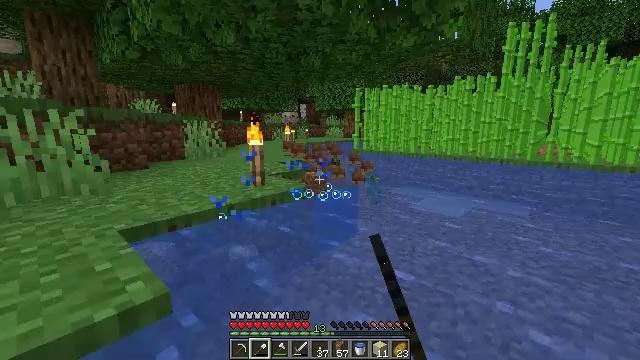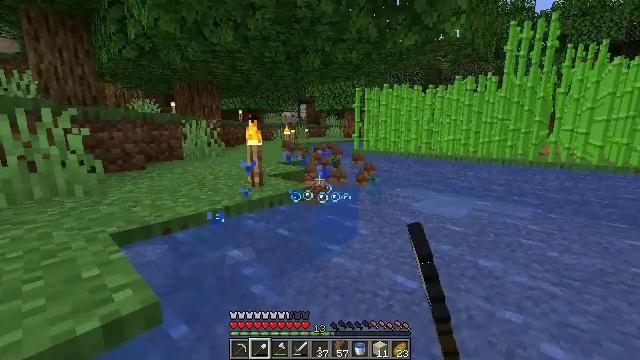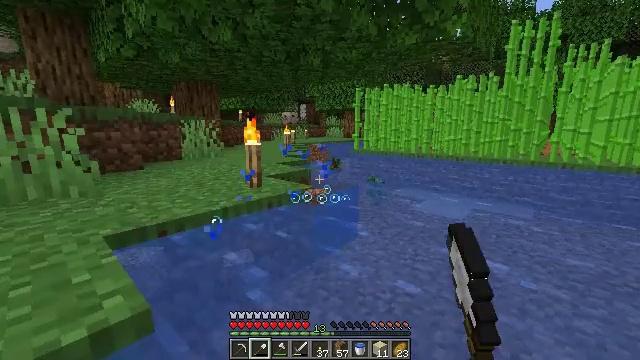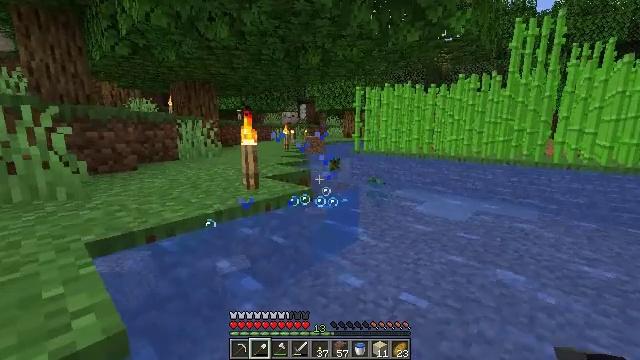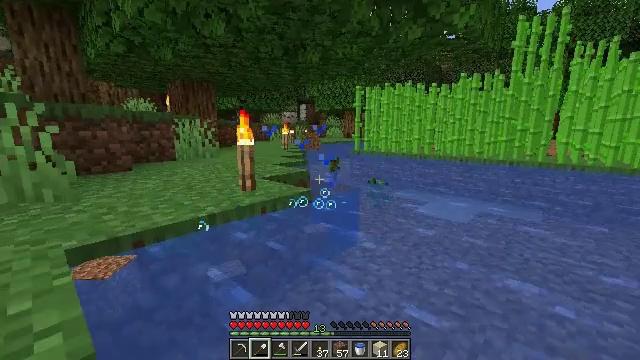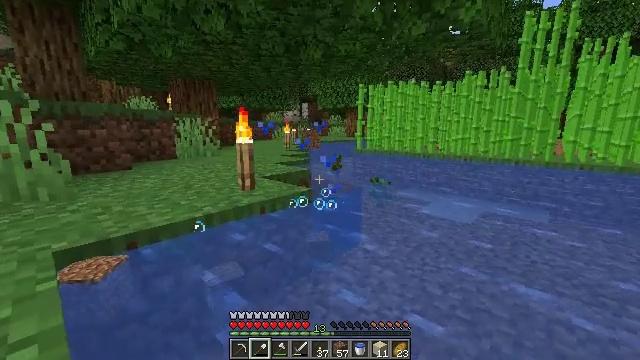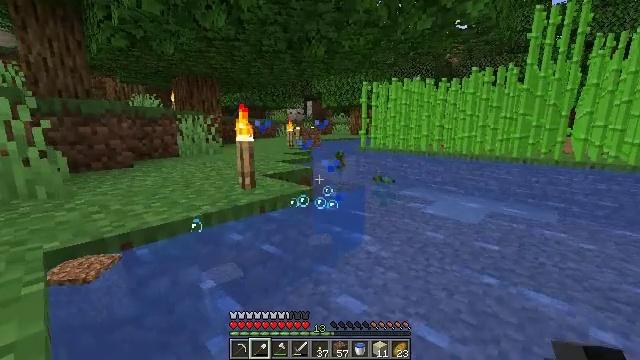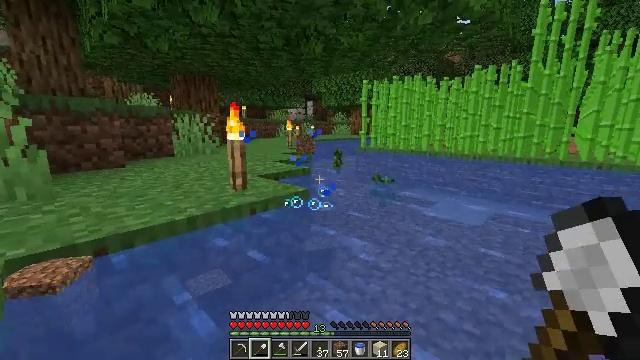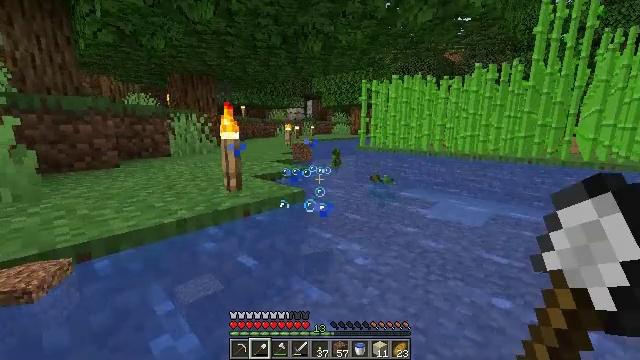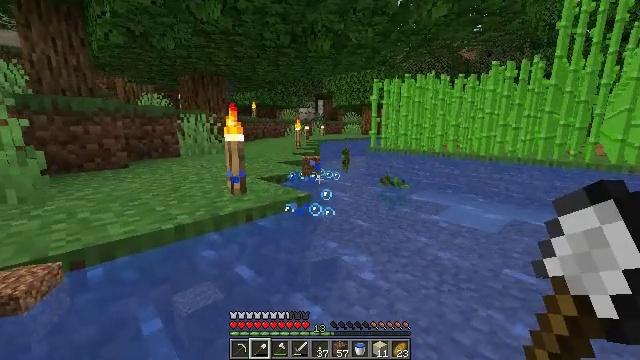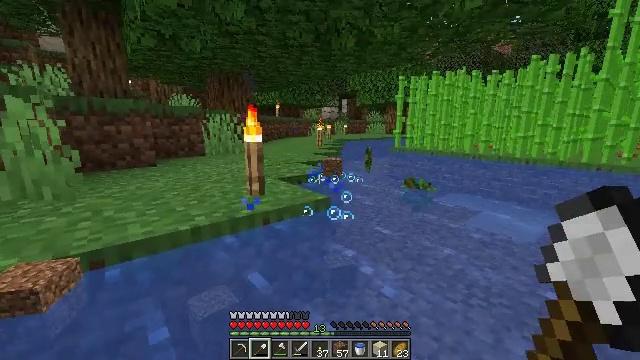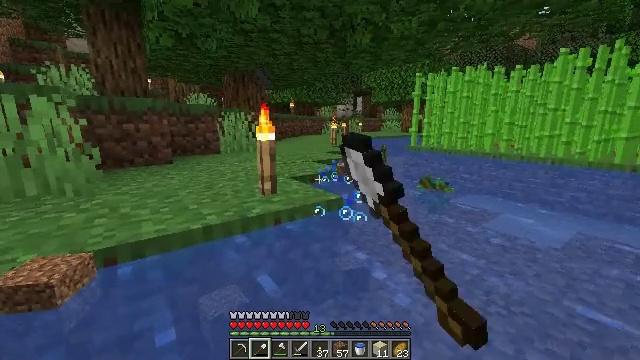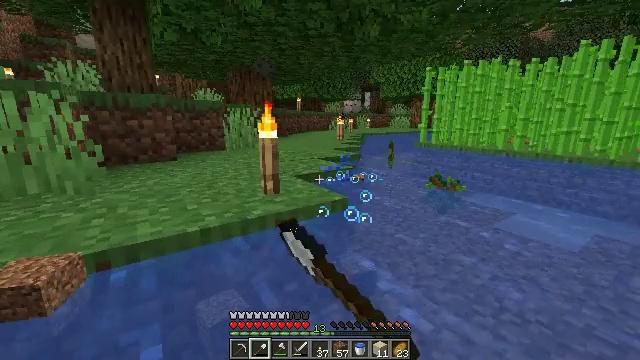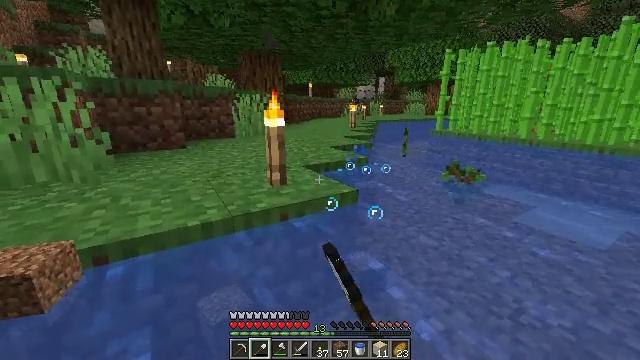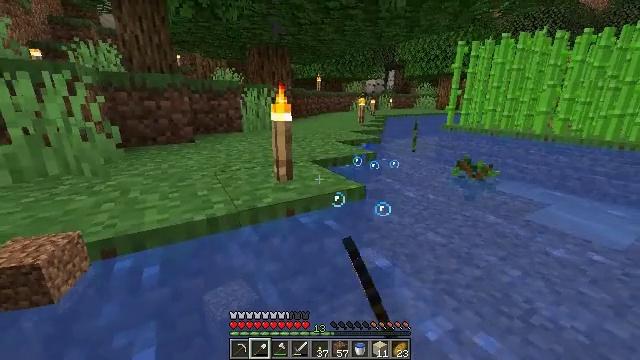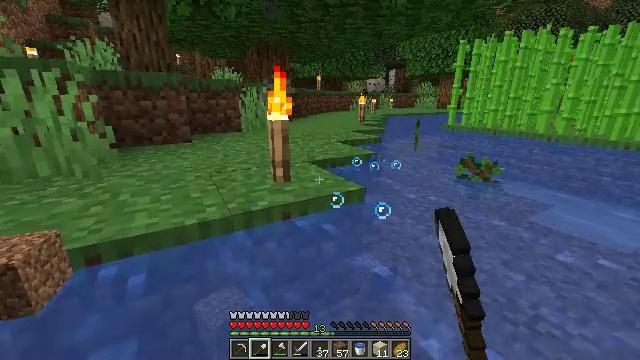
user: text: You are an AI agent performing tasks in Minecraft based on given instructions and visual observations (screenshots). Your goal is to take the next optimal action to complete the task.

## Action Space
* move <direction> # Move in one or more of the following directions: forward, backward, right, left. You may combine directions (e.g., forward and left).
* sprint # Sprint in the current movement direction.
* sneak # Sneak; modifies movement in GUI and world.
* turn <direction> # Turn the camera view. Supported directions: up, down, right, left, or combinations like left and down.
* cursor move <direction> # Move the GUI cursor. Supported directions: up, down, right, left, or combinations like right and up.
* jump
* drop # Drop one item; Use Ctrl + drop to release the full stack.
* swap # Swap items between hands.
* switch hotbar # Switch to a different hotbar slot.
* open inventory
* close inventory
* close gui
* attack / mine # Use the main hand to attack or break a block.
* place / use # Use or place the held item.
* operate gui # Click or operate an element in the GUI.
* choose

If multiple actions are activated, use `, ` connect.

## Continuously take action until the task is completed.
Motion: motion action
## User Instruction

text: Break the torch to collect it.
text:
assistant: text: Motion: move forward, attack / mine
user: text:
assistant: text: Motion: move forward, attack / mine
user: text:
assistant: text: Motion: move forward, attack / mine
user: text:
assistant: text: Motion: move forward and move right, attack / mine
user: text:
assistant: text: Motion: move forward and move right, attack / mine
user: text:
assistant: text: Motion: move forward and move right, attack / mine
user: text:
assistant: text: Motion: move forward and move right, attack / mine
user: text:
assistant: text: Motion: move forward, attack / mine
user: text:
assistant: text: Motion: move forward, turn left, attack / mine
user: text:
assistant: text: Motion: move forward, turn left, attack / mine
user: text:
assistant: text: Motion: move forward, turn left, attack / mine
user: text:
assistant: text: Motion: move forward, turn left, attack / mine
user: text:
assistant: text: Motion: turn left and down
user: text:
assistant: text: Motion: turn left and down
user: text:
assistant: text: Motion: no_op
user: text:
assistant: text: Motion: move forward
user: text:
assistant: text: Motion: move forward
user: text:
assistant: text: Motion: move forward
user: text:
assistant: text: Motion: move forward
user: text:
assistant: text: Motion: move forward
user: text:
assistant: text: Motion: turn left
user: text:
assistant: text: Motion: turn left
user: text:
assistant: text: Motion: turn left
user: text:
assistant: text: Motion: turn left
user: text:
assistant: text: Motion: attack / mine
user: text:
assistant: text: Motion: turn left, attack / mine
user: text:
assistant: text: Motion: turn left, attack / mine
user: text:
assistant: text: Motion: attack / mine
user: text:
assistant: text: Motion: attack / mine
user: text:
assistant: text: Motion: attack / mine